На ленту транспортера, ползущую со скоростью $v_0=1~м/с$, сбоку сталкивают коробку. Скорость коробки сразу после попадания на ленту равна по модулю $u_0=2~м/с$ и перпендикулярна скорости ленты.
Какую минимальную скорость относительно Земли будет иметь коробка во время движения? Сила трения достаточно велика, так что коробка с ленты не соскальзывает.
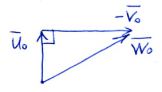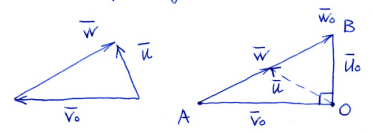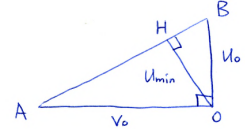
Решение: Перейдем в СО ленты транспортера. В ней коробка движется прямолинейно равнозамедленно.  Скорость коробки в СО транспортера уменьшается от $w_0$ до нуля.  Конец вектора скорости $\bar u$ совпадает относительно Земли пробегает гипотенузу прямоугольного треугольника (см. рисунок справа).Ее модуль минимален, когда вектор $\bar u$ совпадает с высотой в треугольнике $ABO.$
Ответ: $$u_{\min }=\frac{u_0 v_0}{\sqrt{u_0^2+v_0^2}}=\frac{2}{\sqrt{5}} ~м/с\approx 0.89~м/с .$$
Темы:
T, Механика, Кинематика, Сложение скоростей, Всероссийские